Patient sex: M
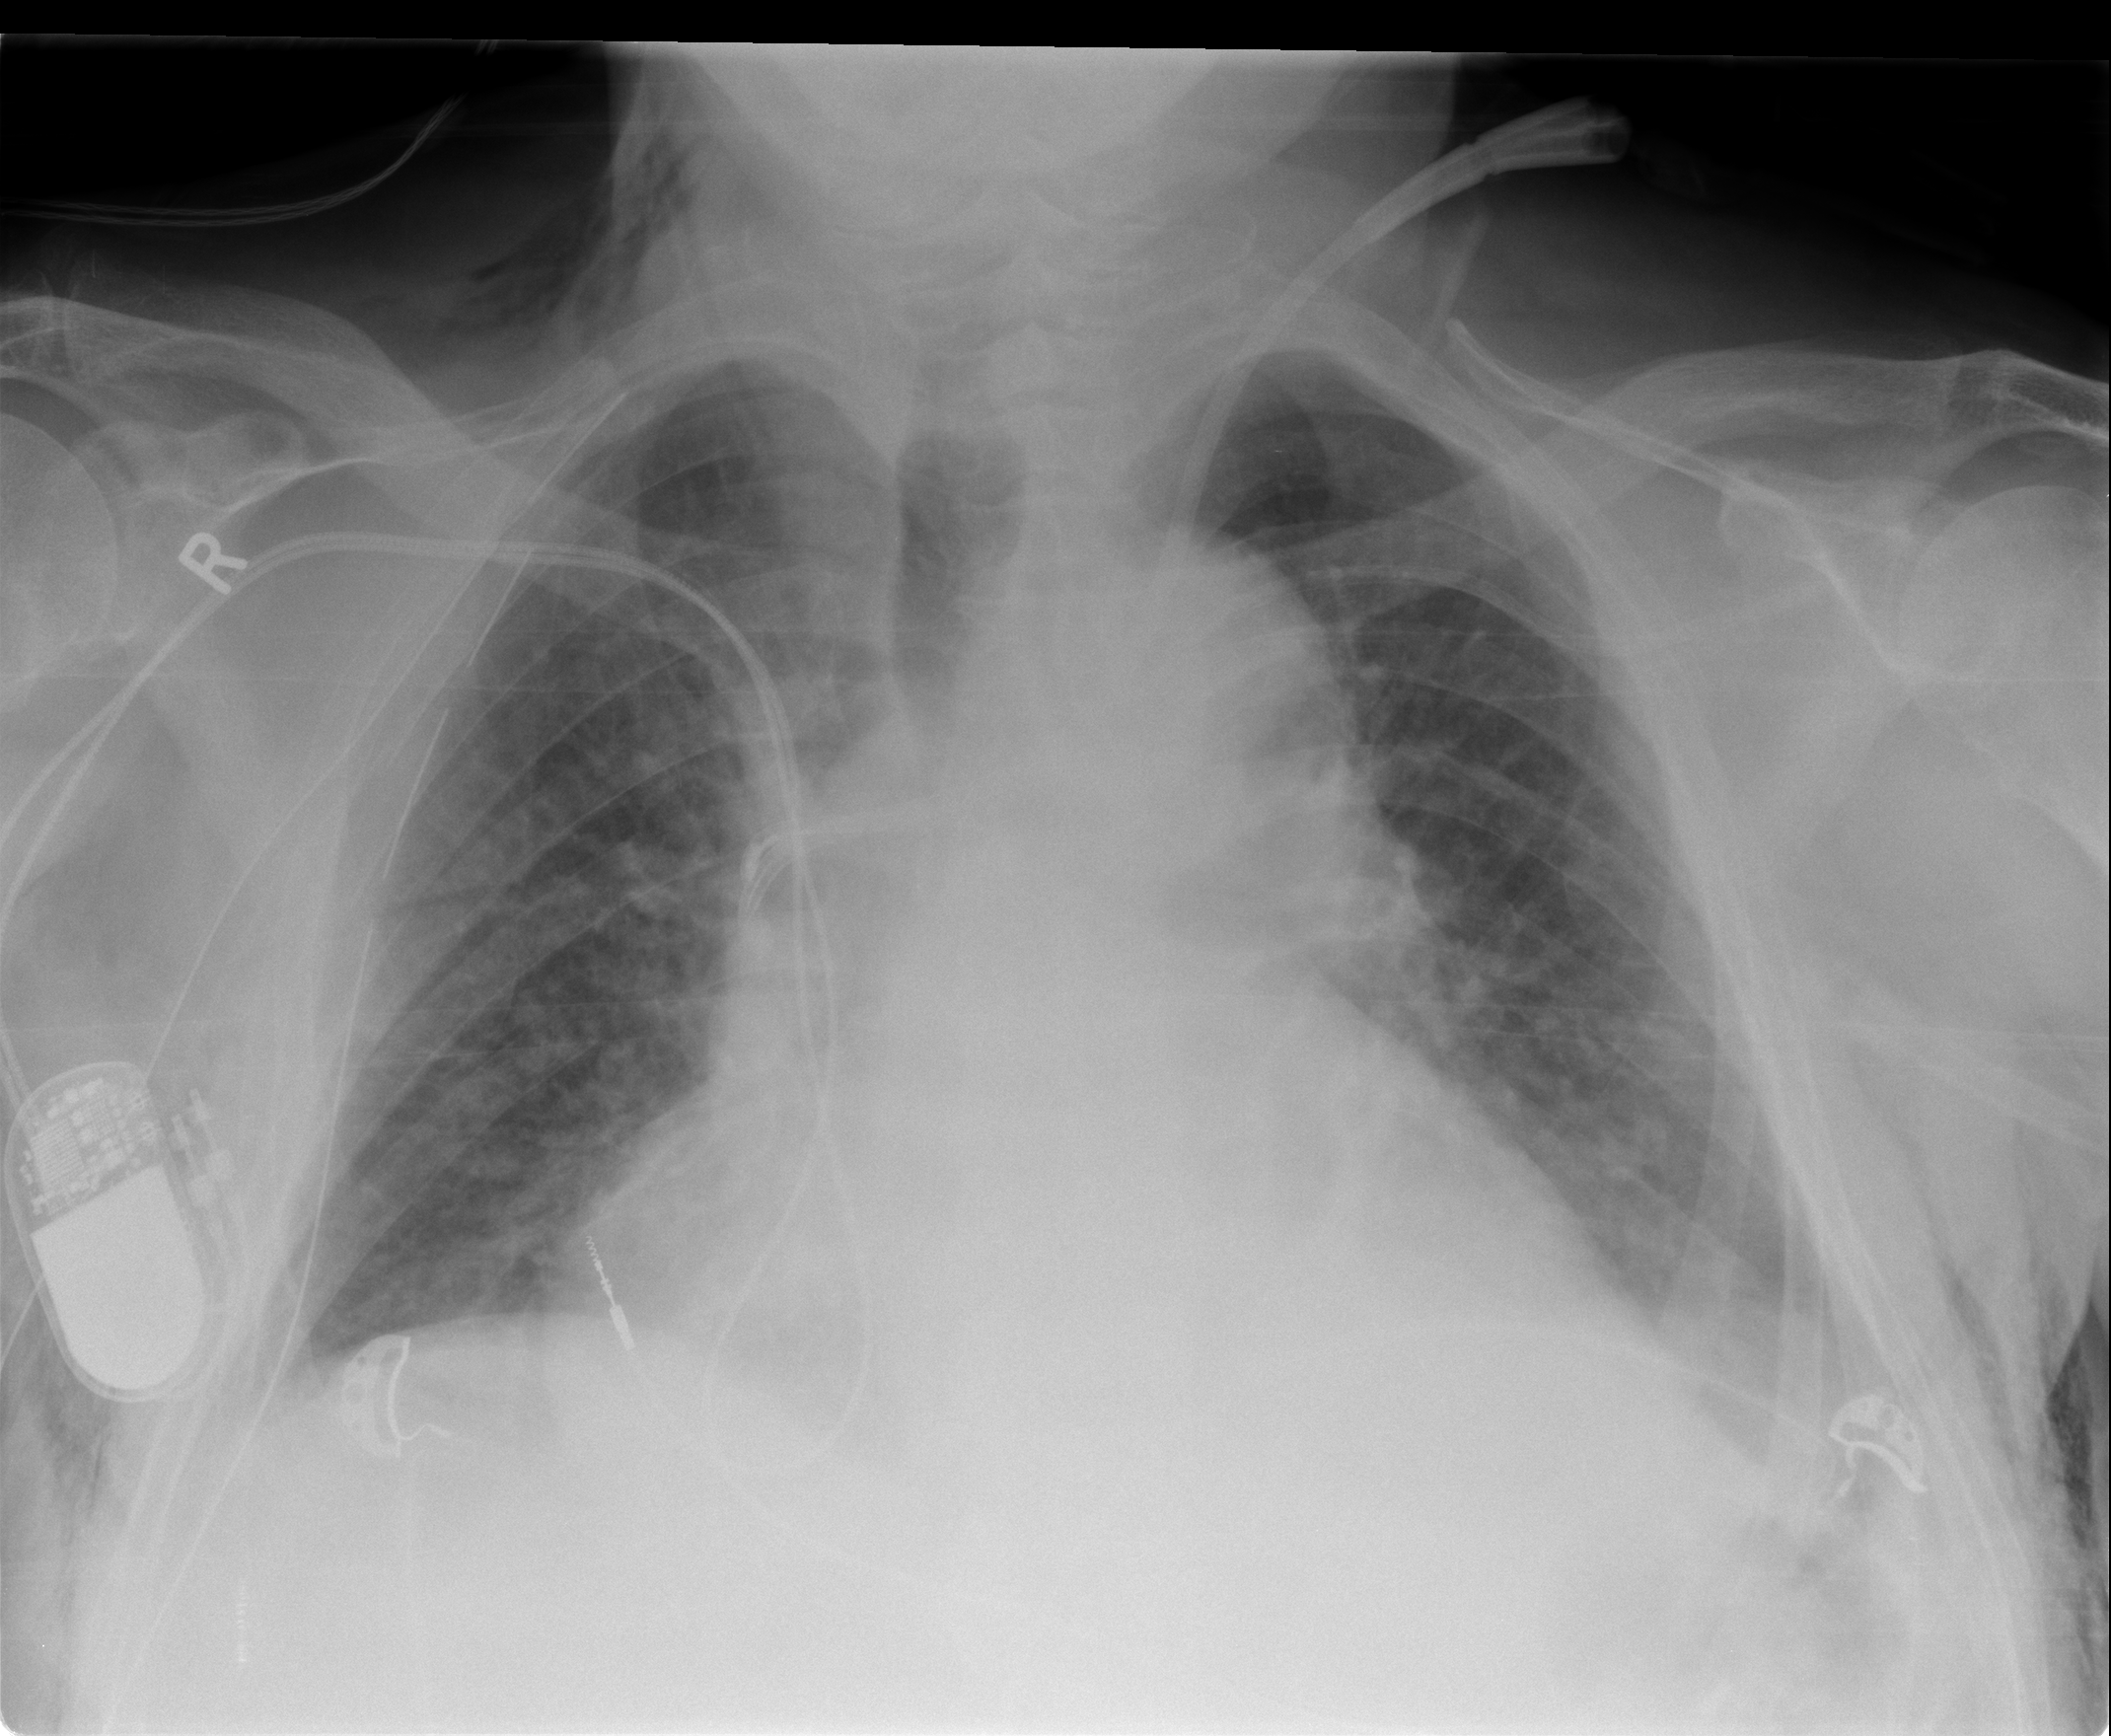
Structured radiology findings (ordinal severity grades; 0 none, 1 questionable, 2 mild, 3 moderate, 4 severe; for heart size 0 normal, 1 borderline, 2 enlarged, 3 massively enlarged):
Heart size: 2
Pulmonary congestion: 2
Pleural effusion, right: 0
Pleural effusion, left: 2
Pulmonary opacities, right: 1
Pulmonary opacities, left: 1
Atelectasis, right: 0
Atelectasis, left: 2